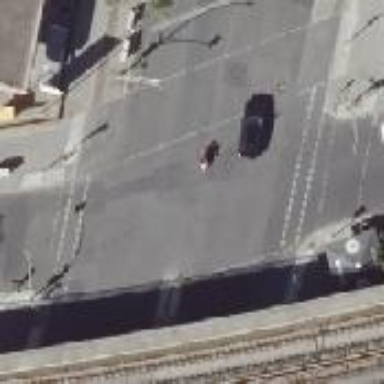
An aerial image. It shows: Junction on tertiary road.